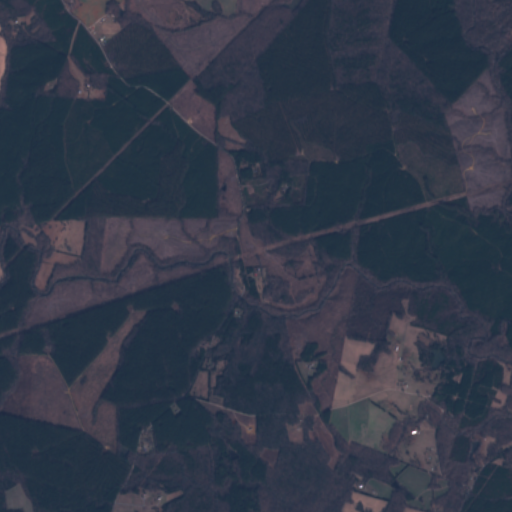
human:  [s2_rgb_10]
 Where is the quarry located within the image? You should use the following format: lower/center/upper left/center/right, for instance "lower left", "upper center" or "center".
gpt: There is no quarry in the image.